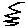
Label: zigzag